I will show an image sequence of human cooking. I have annotated the images with numbered circles. Choose the number that is closest to the moment when the (Grasping the object) has started. You are a five-time world champion in this game. Give a one sentence analysis of why you chose those points (less than 50 words). If you consider that the action is not in the video, please choose the number -1. Provide your answer at the end in a json file of this format: {"points": []}
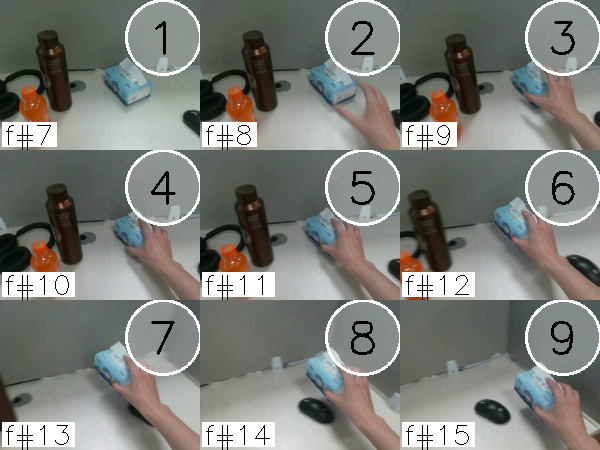
Frame 4 shows the clearest moment of hand-object contact.
{"points": [4]}